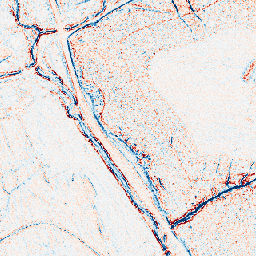
Category: edge_preserving
Decomposition family: bilateral
Decomposition parameters: d: 5
sigma_color: 25
sigma_space: 100
Upsampling method: nearest
Upsampling parameters: scale: 8
Upsampling scale: 8